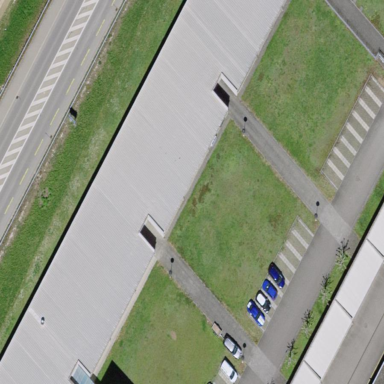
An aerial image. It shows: Police building.